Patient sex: M
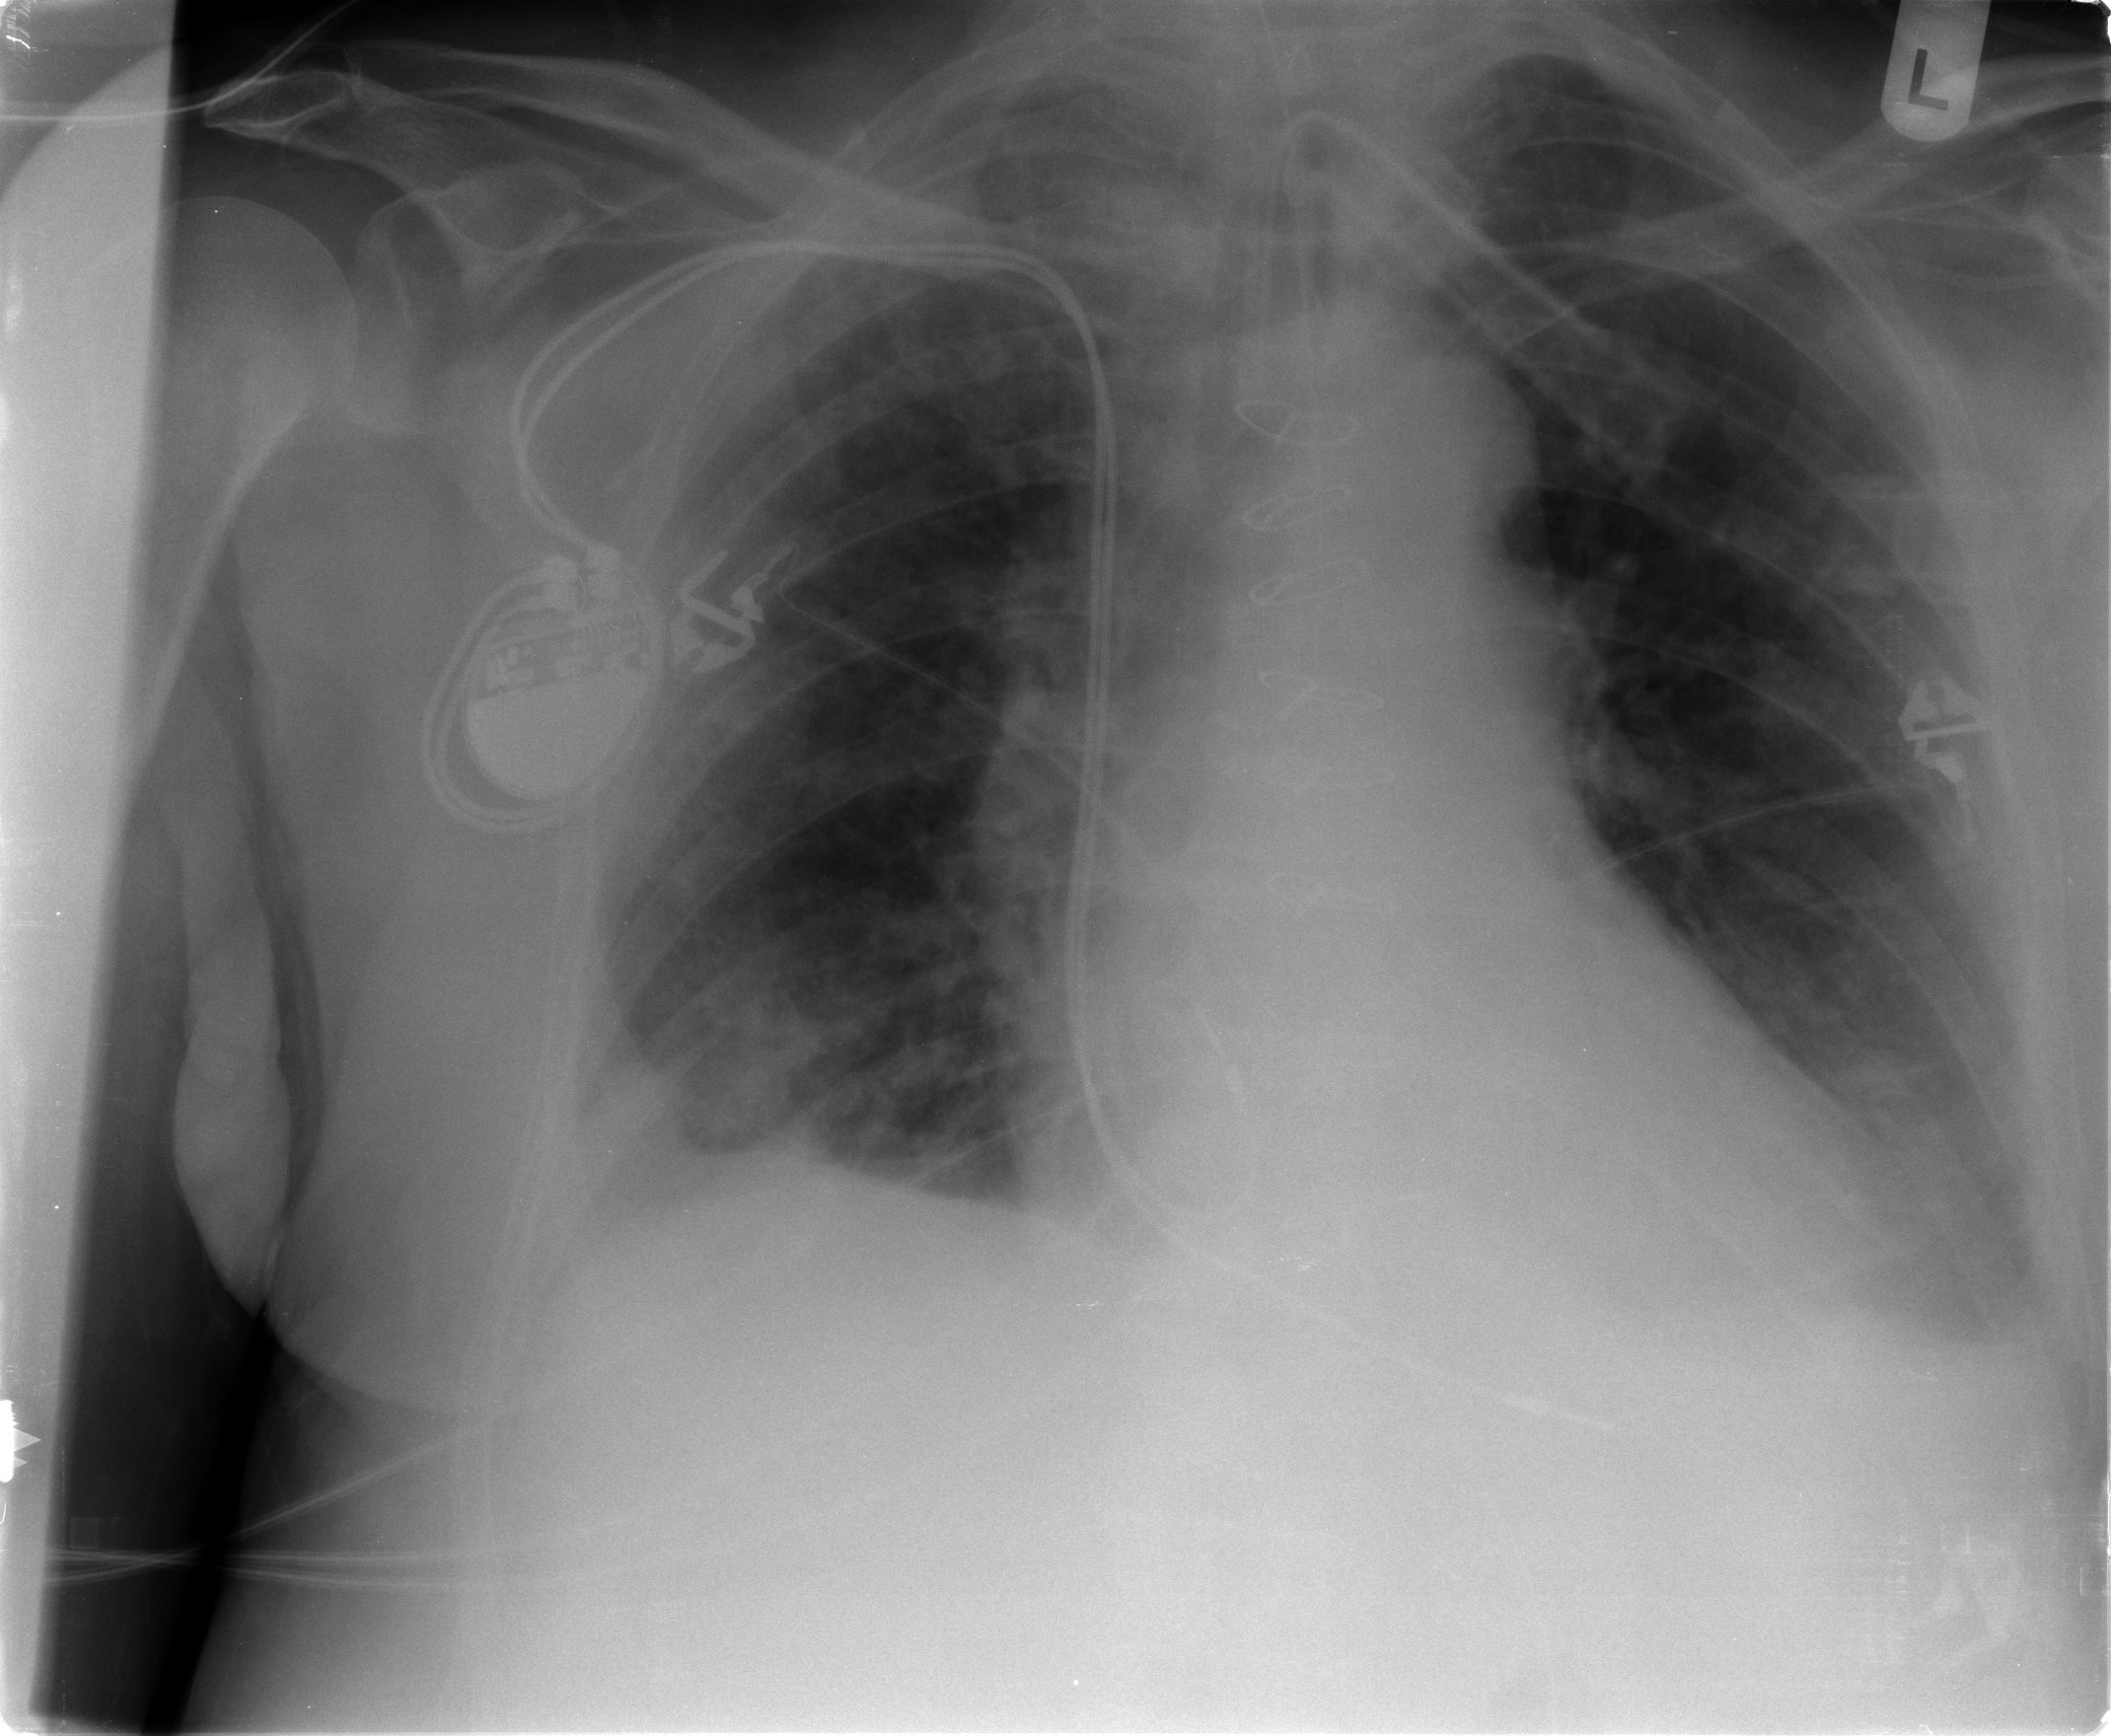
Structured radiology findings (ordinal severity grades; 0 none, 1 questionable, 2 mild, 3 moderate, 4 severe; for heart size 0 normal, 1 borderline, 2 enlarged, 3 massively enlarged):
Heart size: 1
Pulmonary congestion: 2
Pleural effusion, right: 2
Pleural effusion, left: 1
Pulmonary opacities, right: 1
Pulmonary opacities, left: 1
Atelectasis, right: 1
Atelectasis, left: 1